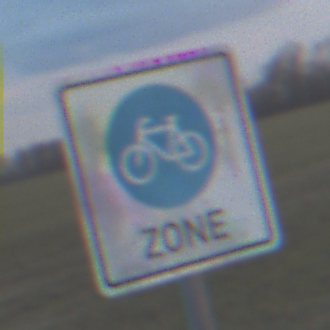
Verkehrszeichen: BeginnFahrradzone
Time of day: SunriseSunset
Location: Outdoor (Nature)
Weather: PartlyCloudy
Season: NotSpecified
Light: Natural